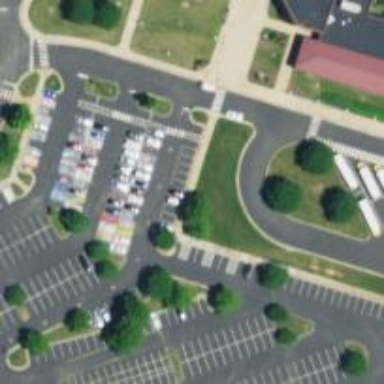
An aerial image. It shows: Parking space is available.